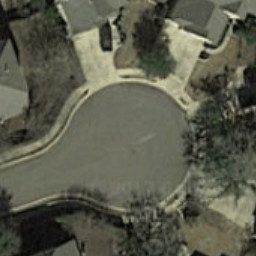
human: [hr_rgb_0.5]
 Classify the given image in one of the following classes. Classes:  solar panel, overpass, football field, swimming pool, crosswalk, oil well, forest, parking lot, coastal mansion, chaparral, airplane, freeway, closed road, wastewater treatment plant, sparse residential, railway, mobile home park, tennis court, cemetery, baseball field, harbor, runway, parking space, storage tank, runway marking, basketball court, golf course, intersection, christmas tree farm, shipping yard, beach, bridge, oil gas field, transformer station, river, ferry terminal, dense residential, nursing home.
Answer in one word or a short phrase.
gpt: closed road